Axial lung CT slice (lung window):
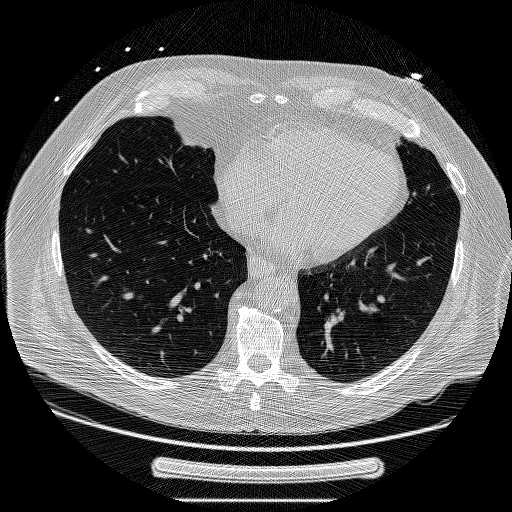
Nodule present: no